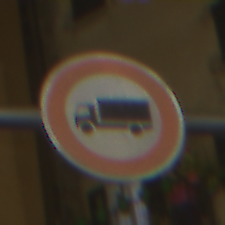
Verkehrszeichen: VerbotFuerKraftfahrzeugeUeberDreiKommaFuenfTonnen
Umgebung: Outdoor, Urban
Tageszeit: Night
Wetter: PartlyCloudy
Licht: Artificial
Jahreszeit: NotSpecified
Kontrast: HighContrast